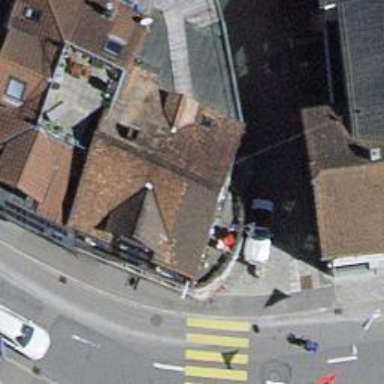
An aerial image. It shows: Pub.